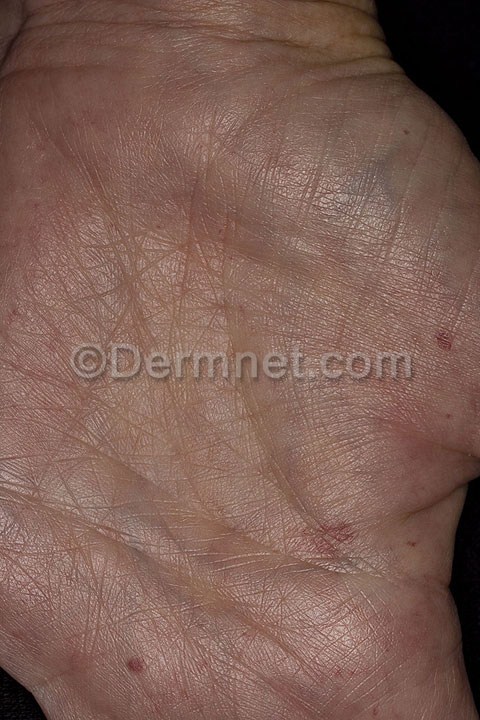
Disease: Lupus and other Connective Tissue diseases